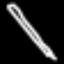
Label: pencil